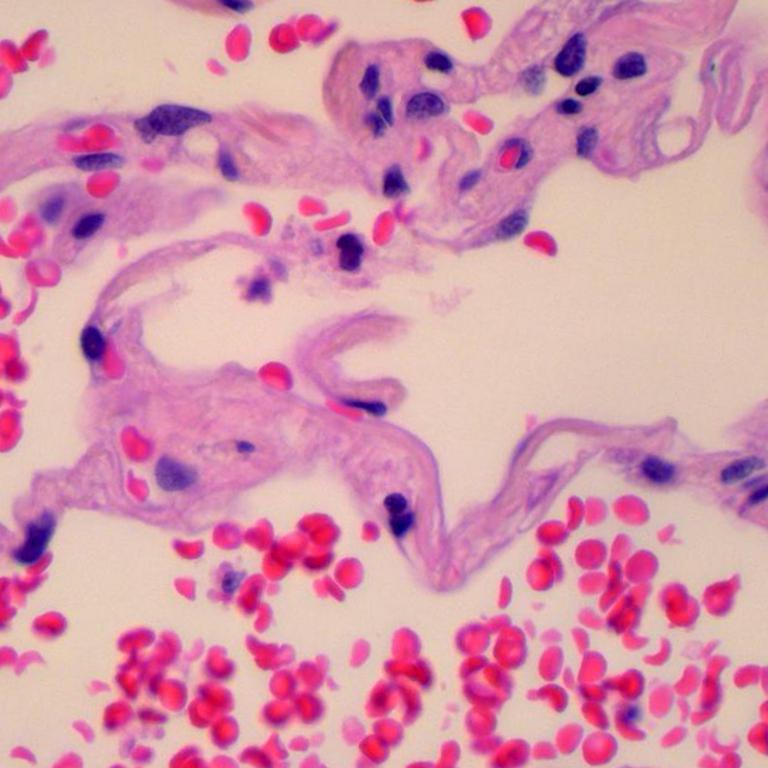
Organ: lung
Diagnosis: benign